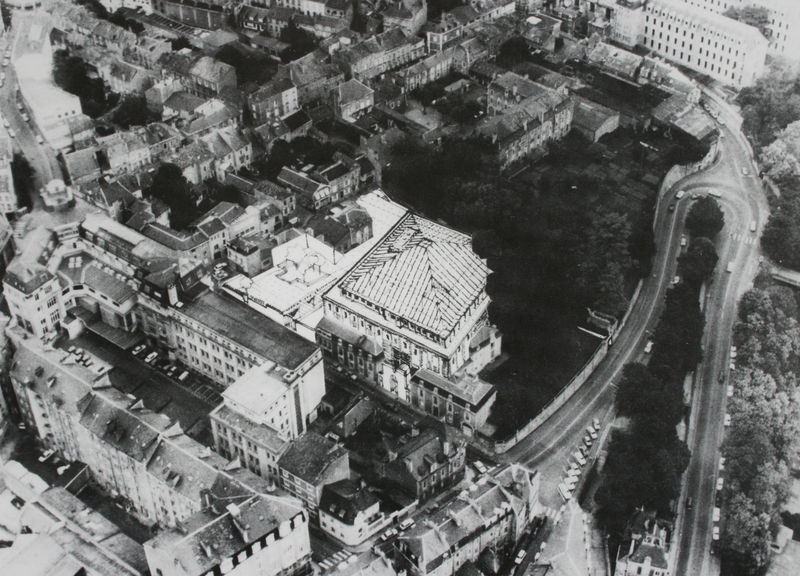
Titel: Verwaltungsgebäude für das Departement Poitier - Städtbauliche Situation, Fotomontage
Künstler: Jean Nouvel
Schlagwörter: baum, schatten, weiß, bäume, stadt, fenster, grau, licht, schwarz, strasse, dach, gebäude, haus, park, schloss, alt, häuser, sträucher, oper, pflanzen, theater, wald, kamine, garten, türen, dächer, mauer, allee, luftperspektive, hof, vogelperspektive, auto, foto, fotografie, luftaufnahme, straßen, münchen, palazzo, gauben, schwarzweiß, photo, hellgrau, schwar, autos, höfe, rekonstruktion, alleebäume, straßenzug, zeltdach, luftbild, großstadt, pkw, chaussee, dachplatten, häuserzüge, kruve, photofraphie, stadtbold